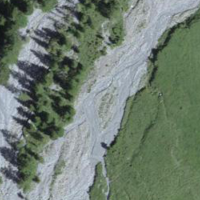
EUNIS habitat code: 23
Species observed at this site:
Parnassia palustris
Anthus spinoletta
Prunella modularis
Aegithalos caudatus
Buteo buteo
Prunella collaris
Lagopus muta
Phylloscopus collybita
Erithacus rubecula
Dryocopus martius
Phoenicurus ochruros
Certhia familiaris
Nucifraga caryocatactes
Falco tinnunculus
Corvus corax
Periparus ater
Motacilla cinerea
Cyanistes caeruleus
Lophophanes cristatus
Chloris chloris
Pyrrhula pyrrhula
Troglodytes troglodytes
Lyrurus tetrix
Montifringilla nivalis
Fringilla coelebs
Ptyonoprogne rupestris
Turdus merula
Fringilla montifringilla
Pyrrhocorax graculus
Aquila chrysaetos
Accipiter nisus